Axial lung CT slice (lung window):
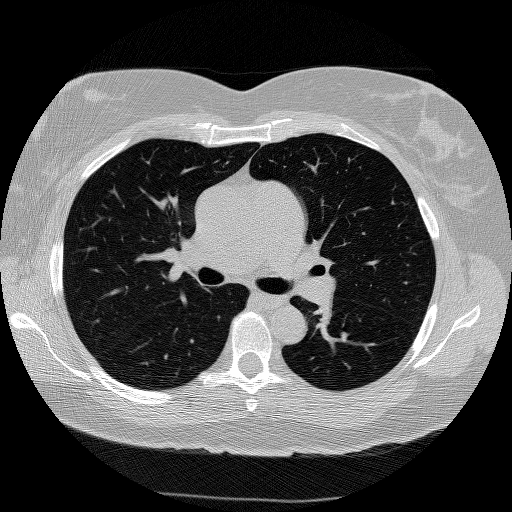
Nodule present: no